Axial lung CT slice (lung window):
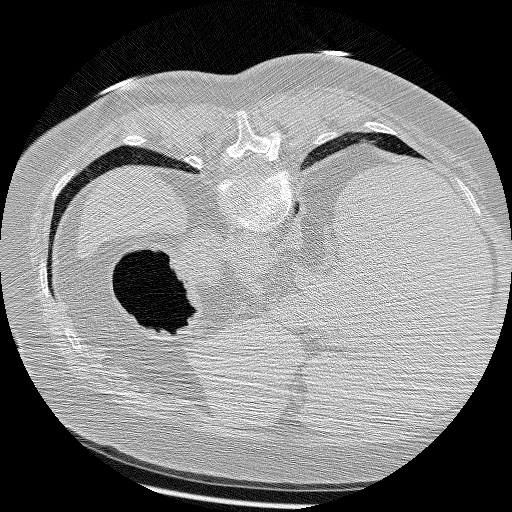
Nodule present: no